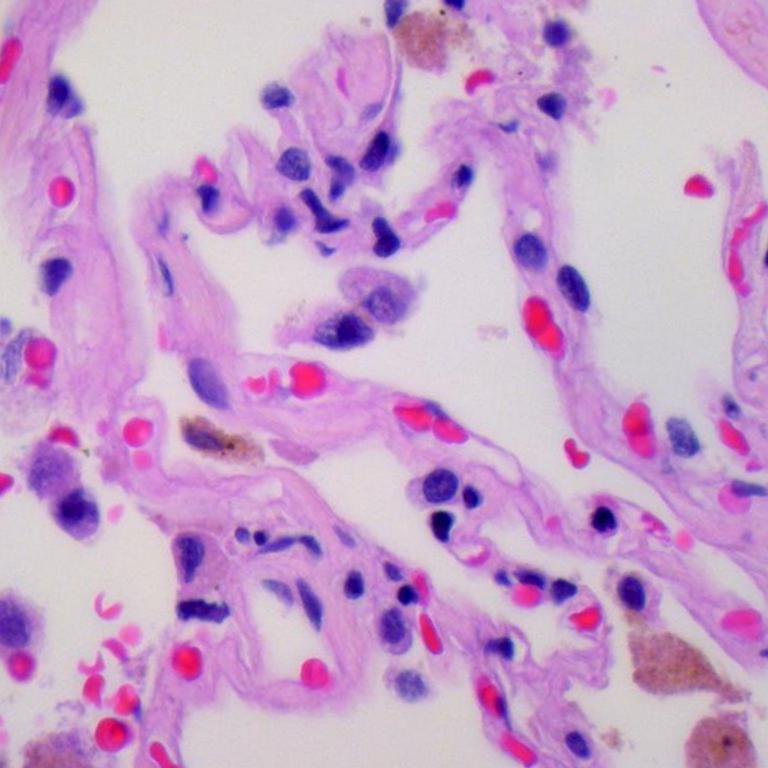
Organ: lung
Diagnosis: benign